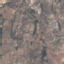
Land use / land cover class: PermanentCrop